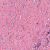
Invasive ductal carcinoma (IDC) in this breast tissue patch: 1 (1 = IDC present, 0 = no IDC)